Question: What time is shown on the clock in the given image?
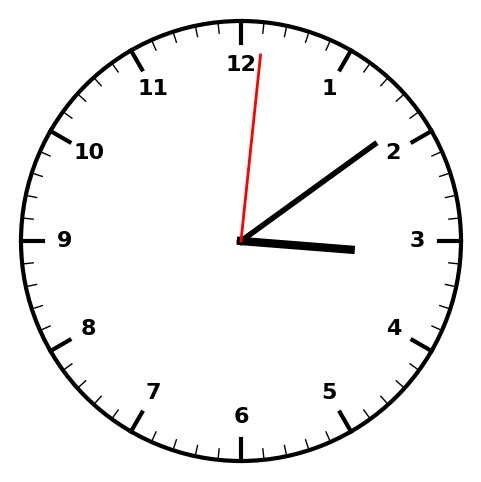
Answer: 03:09:01